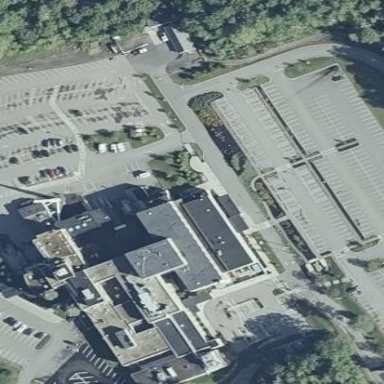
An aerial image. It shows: Hospital building.